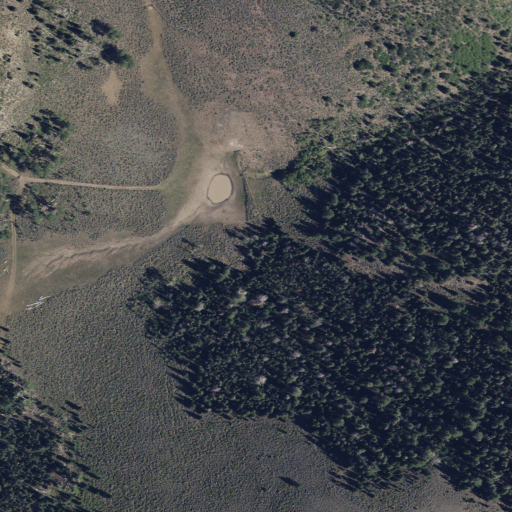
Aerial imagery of plain(s) in Utah named Little Park containing evergreen forest, shrub, mixed forest, and deciduous forest